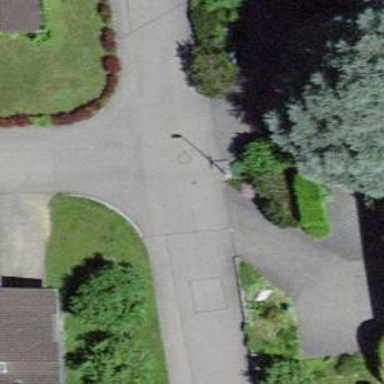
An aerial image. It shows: Residential road.